【题型】选择题　【知识点】解析几何　【难度】easy
如图所示，从双曲线$\dfrac{x^2}{a^2}-\dfrac{y^2}{b^2}=1(a>0,b>0)$的左焦点$F$引圆$x^2+y^2=a^2$的切线，切点为$T$，延长$FT$交双曲线右支于$P$点，若$M$为线段$FP$的中点，$O$为坐标原点，则$|MO|-|MT|$与$b-a$的大小关系为（  ）

\vspace{0.2cm}
\noindent A. $|MO|-|MT|>b-a$  \quad B. $|MO|-|MT|=b-a$  \quad C. $|MO|-|MT|<b-a$  \quad D. 不确定

\vspace{0.2cm}
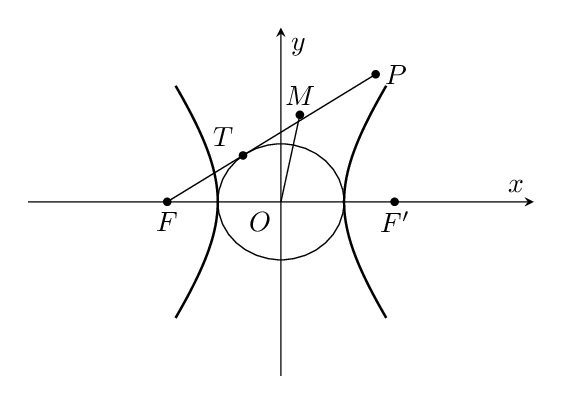
【解答】
\noindent \textbf{【答案】} $\boldsymbol{B}$

\vspace{0.2cm}
\noindent \textbf{【分析】} 利用中位线和双曲线的定义转化，$|MO|-|MT|=|MF|-|MT|-a=|FT|-a$，再利用直线与圆相切，得到$|FT|=\sqrt{|OF|^2-|OT|^2}=b$，从而得到答案.

\vspace{0.2cm}
\noindent \textbf{【详解】} 因为点$O,M$分别是$FF'$和$FP$的中点，所以
$|MO|=\dfrac{1}{2}|PF'|=\dfrac{1}{2}(|PF|-2a)=\dfrac{1}{2}|PF|-a=|MF|-a$，
$\therefore |MO|-|MT|=|MF|-|MT|-a=|FT|-a$，
连结$OT$，因为$PT$是圆的切线，则$OT \perp FT$，
在$Rt\triangle FOT$中，$|FT|=\sqrt{|OF|^2-|OT|^2}=b$，$\therefore |MO|-|MT|=b-a$.故选：$\boldsymbol{B}$